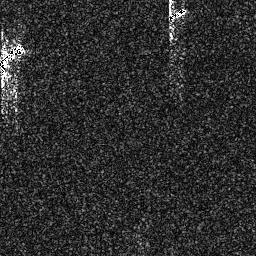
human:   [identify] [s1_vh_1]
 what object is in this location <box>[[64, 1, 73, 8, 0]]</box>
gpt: <ref>1 small ship at the top</ref>